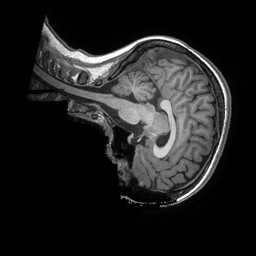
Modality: T1w
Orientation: sagittal
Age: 19
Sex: female
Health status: healthy
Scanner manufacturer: ge